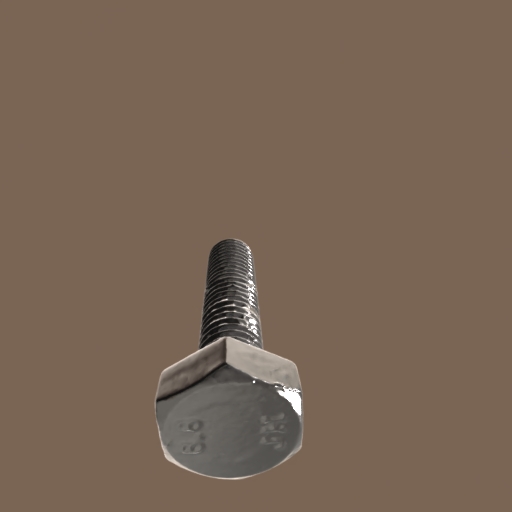
Label: bolt